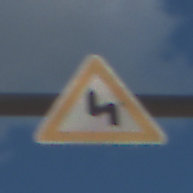
Verkehrszeichen: DoppelkurveZunaechstLinks
Umgebung: Outdoor, Suburban
Tageszeit: MorningAfternoon
Wetter: PartlyCloudy
Licht: Natural
Jahreszeit: NotSpecified
Kontrast: HighContrast